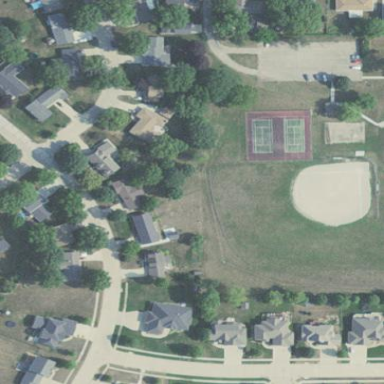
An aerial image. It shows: Basketball court on pitch.